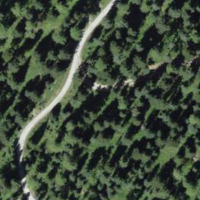
EUNIS habitat code: 43
Species observed at this site:
Cupido minimus